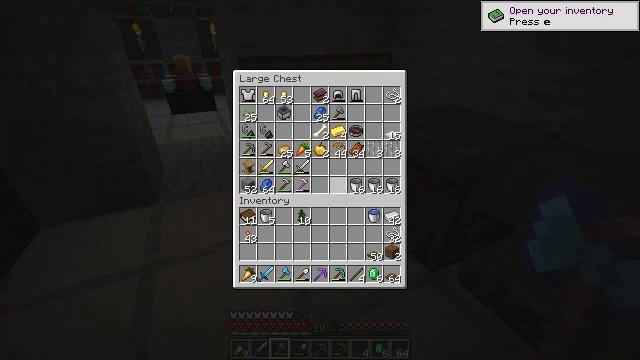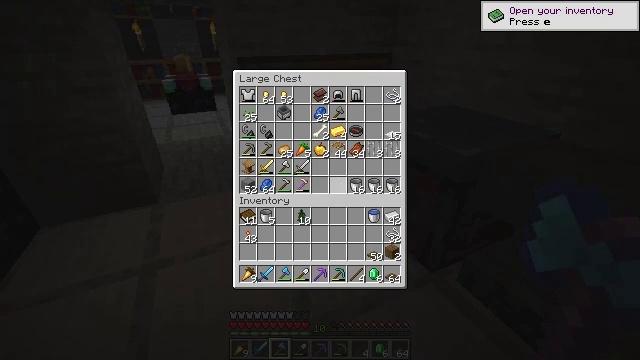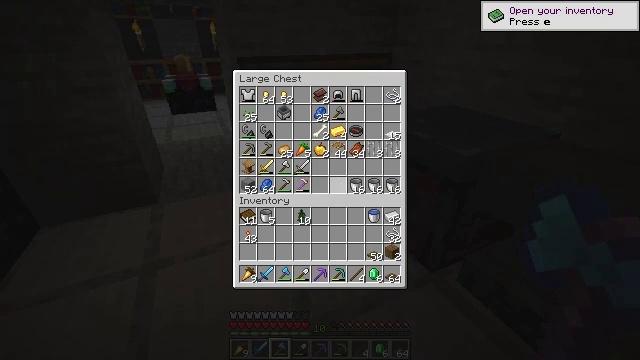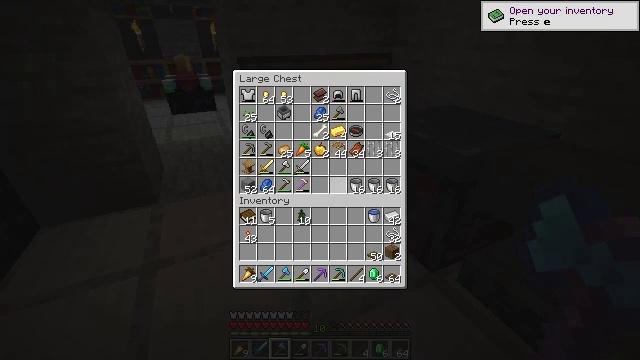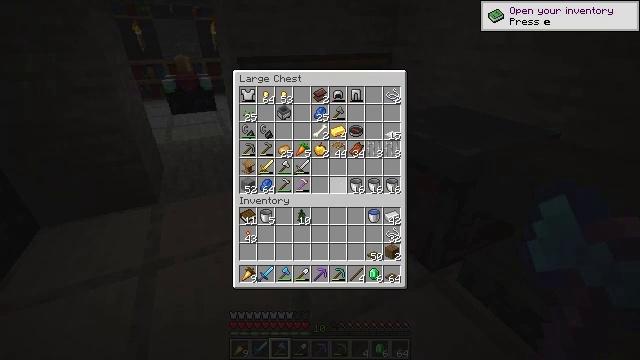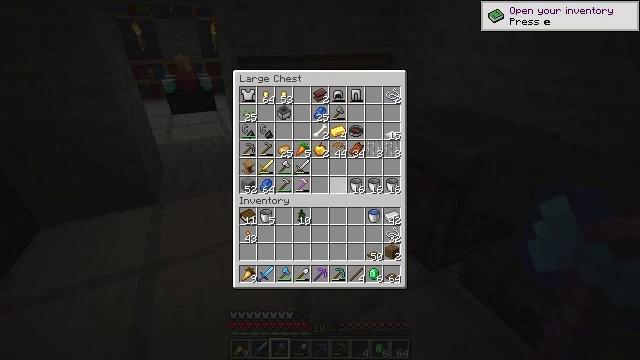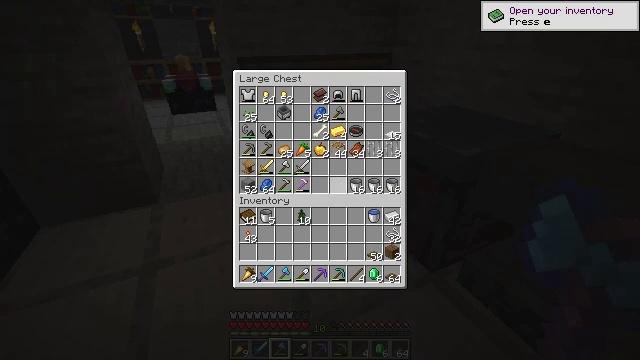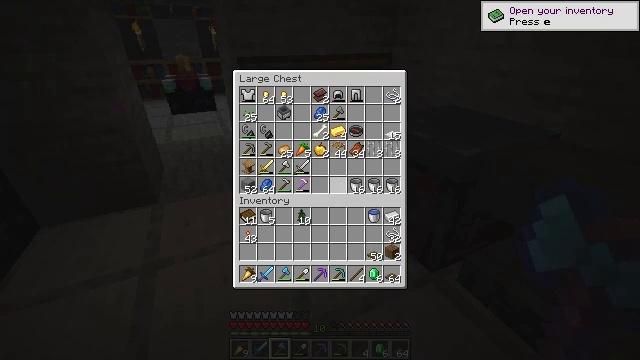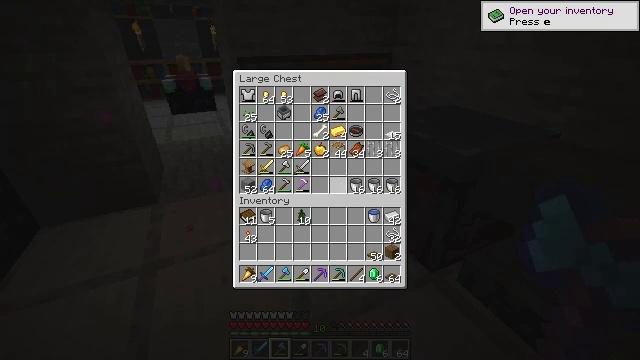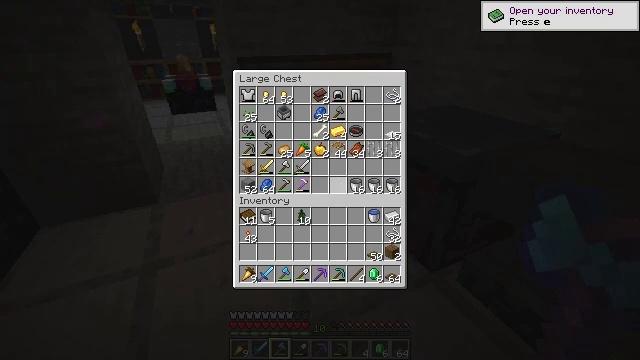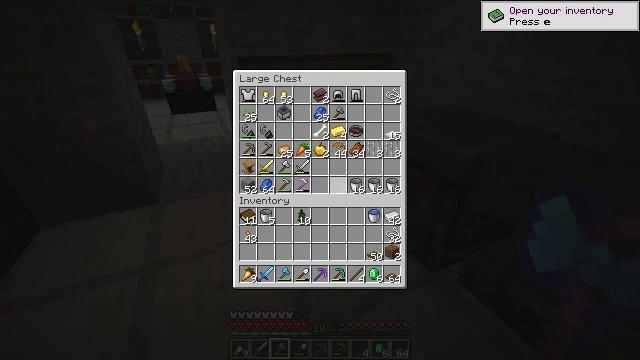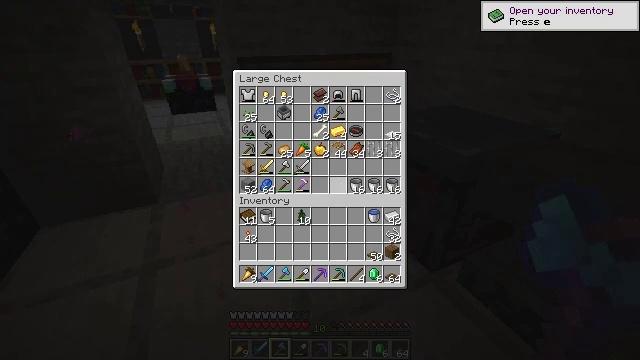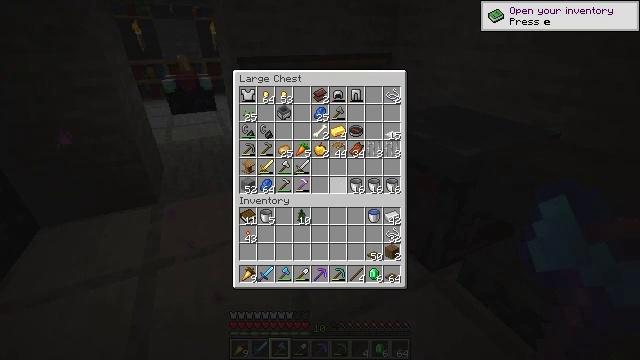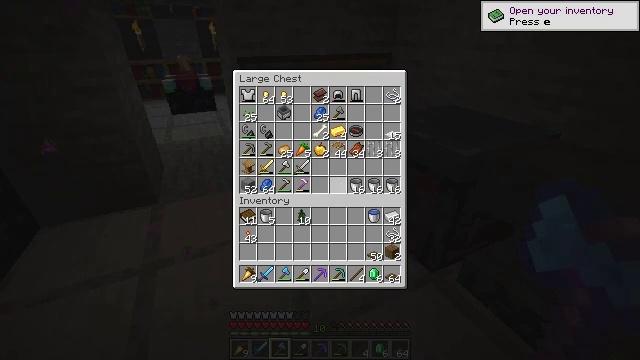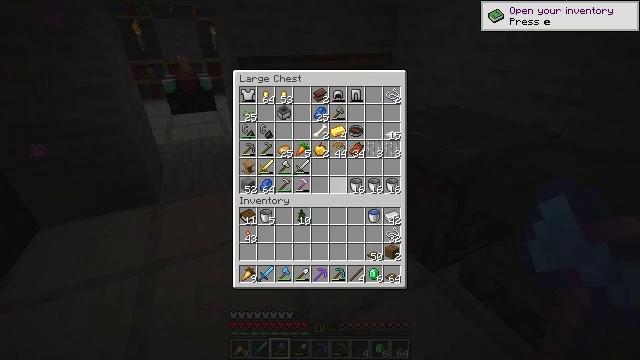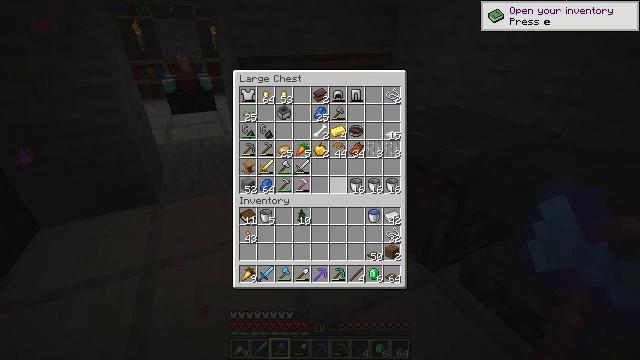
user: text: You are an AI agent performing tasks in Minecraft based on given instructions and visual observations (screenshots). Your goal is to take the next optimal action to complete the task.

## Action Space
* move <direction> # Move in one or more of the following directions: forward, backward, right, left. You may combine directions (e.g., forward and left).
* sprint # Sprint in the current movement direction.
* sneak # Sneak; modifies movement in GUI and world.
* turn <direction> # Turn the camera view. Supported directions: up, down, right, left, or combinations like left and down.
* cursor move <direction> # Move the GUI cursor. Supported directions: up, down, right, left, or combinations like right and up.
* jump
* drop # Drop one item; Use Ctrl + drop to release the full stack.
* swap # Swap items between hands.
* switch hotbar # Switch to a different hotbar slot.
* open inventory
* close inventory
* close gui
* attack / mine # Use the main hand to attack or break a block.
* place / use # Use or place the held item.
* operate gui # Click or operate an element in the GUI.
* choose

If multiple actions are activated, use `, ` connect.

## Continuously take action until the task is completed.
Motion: motion action
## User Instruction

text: Craft a fishing rod.
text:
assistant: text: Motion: no_op
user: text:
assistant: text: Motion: no_op
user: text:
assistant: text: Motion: no_op
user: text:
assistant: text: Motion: no_op
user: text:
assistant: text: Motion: no_op
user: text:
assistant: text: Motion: no_op
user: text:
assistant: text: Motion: no_op
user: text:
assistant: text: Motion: no_op
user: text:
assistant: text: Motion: no_op
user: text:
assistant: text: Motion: no_op
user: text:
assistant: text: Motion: no_op
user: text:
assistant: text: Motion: no_op
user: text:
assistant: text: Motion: no_op
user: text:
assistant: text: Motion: no_op
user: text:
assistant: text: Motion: no_op
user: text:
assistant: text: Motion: no_op
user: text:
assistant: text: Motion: no_op
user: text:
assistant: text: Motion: no_op
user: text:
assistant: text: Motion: no_op
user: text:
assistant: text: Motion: no_op
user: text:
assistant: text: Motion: no_op
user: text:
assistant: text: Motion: no_op
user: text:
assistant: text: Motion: no_op
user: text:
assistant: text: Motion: no_op
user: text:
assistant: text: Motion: no_op
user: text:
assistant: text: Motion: no_op
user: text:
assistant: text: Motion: no_op
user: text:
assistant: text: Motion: no_op
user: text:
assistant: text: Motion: no_op
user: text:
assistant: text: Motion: no_op